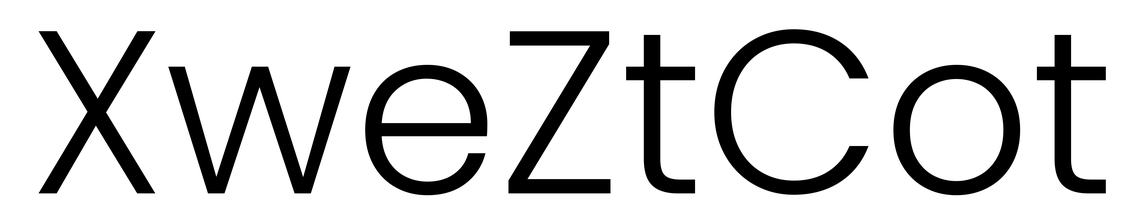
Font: Poppins-Light